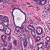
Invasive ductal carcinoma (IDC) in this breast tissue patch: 0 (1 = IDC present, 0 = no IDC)